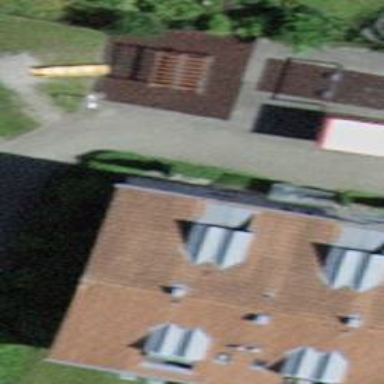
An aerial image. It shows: Residential building.